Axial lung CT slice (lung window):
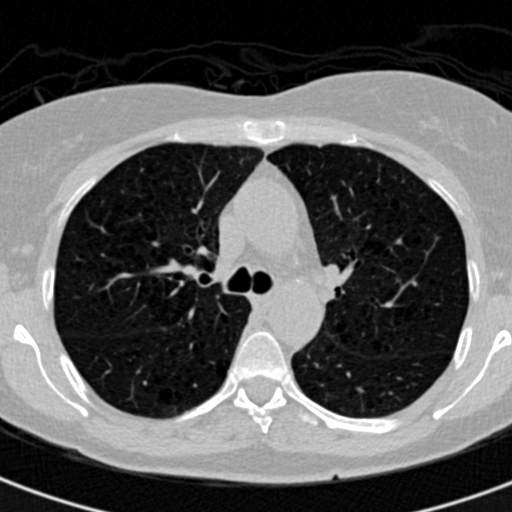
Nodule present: no